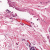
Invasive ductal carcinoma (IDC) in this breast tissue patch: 0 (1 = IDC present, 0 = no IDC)